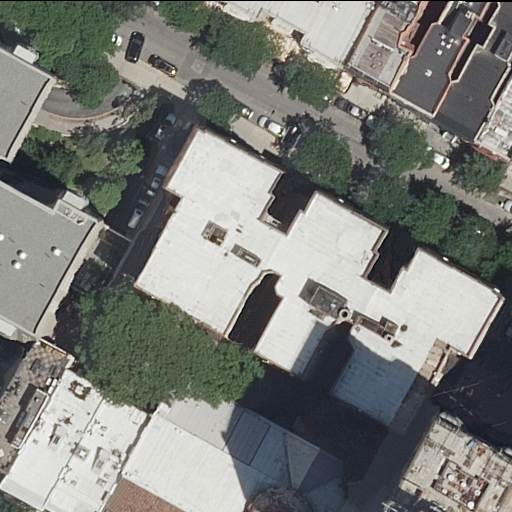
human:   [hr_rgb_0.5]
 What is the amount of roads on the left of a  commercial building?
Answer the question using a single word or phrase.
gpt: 0

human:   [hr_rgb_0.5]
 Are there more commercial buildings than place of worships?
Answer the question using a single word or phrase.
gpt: no

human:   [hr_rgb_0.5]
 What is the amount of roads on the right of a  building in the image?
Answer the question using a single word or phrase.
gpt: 1

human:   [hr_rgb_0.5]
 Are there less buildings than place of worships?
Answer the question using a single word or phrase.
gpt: no

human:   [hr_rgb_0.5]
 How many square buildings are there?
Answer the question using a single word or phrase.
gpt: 0

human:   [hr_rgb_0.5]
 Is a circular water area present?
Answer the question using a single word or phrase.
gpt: no

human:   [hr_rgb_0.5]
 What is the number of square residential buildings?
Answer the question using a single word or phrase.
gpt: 0

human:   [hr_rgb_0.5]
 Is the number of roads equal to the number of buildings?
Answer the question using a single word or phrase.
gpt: no

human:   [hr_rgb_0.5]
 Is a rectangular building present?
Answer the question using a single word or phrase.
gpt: yes

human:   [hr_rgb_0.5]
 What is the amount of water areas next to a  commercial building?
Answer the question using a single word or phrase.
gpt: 0

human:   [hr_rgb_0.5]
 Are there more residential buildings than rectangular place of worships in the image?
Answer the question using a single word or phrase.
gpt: yes

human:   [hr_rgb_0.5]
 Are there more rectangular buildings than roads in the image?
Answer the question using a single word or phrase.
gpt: yes

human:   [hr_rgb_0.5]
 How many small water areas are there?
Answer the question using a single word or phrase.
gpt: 0

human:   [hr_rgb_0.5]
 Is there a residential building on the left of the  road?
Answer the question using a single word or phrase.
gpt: yes

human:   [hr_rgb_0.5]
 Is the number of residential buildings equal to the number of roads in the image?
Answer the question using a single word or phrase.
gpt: no

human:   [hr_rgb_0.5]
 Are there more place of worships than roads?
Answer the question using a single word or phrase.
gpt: no

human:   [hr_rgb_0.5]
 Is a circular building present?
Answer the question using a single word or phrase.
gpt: no

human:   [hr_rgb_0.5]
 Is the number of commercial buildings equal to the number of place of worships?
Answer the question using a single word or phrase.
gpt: no

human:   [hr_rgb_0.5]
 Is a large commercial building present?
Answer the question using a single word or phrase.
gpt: no

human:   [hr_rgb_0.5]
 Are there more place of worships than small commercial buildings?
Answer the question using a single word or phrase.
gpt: yes

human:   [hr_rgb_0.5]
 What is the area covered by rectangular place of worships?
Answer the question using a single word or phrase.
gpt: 0m2

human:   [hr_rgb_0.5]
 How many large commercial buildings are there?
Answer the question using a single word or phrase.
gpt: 0

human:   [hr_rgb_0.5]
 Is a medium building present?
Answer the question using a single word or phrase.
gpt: yes

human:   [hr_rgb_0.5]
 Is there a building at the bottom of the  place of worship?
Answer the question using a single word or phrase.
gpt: no

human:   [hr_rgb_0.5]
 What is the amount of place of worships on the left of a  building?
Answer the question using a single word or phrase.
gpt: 1

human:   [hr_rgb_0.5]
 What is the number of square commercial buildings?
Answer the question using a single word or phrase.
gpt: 0

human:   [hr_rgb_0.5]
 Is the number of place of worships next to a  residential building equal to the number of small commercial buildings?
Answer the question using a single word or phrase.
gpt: no

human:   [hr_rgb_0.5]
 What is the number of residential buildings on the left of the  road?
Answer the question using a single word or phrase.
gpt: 5

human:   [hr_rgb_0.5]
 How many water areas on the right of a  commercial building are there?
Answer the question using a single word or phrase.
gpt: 0

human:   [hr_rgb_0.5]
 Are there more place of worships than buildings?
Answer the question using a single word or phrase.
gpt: no

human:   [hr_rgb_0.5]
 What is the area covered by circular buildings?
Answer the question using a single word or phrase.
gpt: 0m2

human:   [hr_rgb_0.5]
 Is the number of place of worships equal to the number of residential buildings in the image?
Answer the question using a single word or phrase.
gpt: no

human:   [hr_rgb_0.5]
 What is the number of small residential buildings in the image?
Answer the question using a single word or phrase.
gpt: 5

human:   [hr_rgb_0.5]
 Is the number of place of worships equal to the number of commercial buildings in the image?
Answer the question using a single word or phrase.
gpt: no

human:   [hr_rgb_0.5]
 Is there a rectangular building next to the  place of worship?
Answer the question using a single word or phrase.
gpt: yes

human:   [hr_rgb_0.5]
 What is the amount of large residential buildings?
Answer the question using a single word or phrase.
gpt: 3